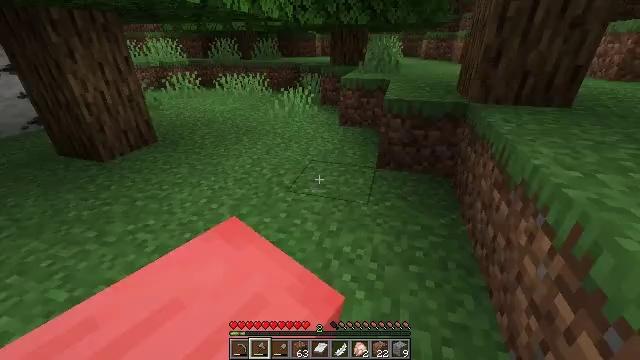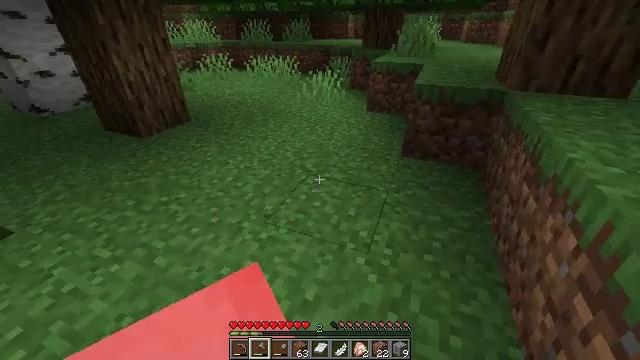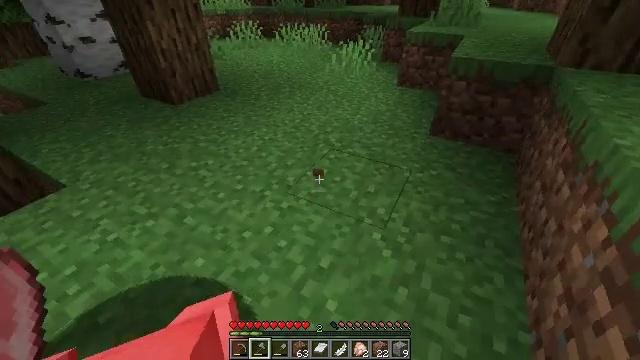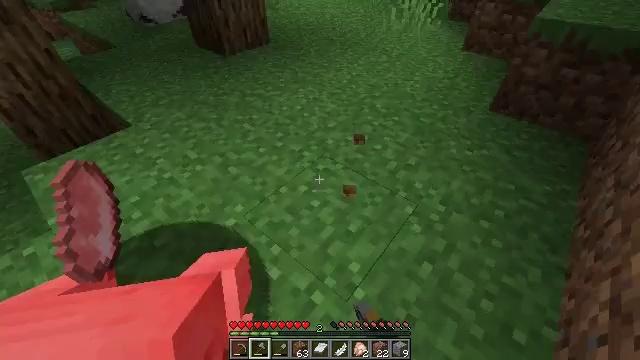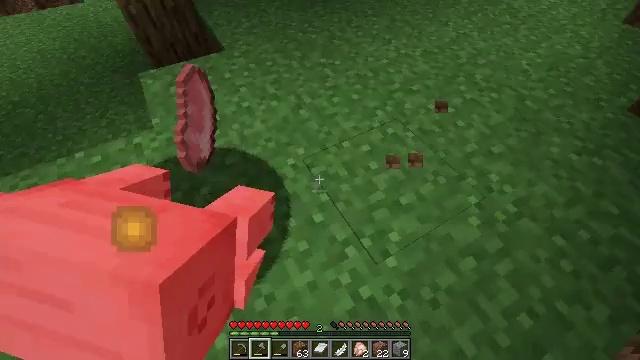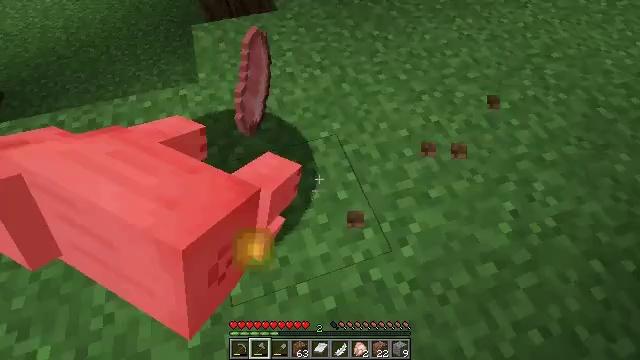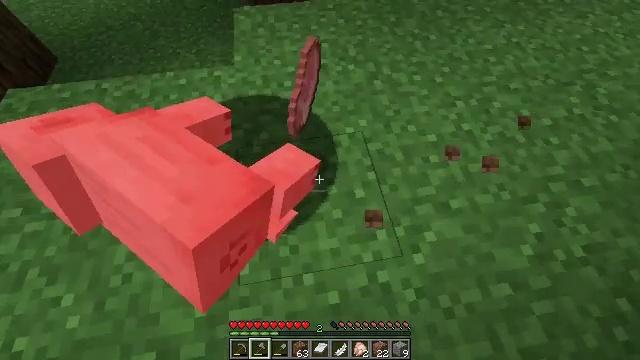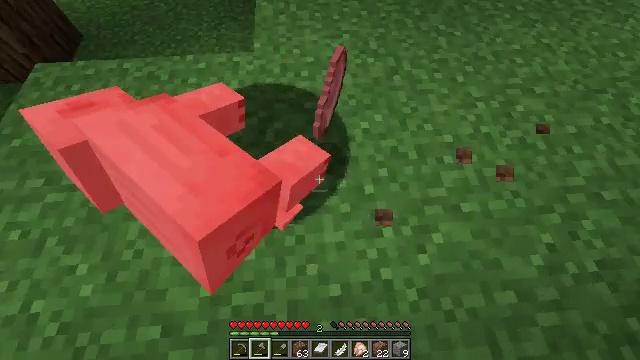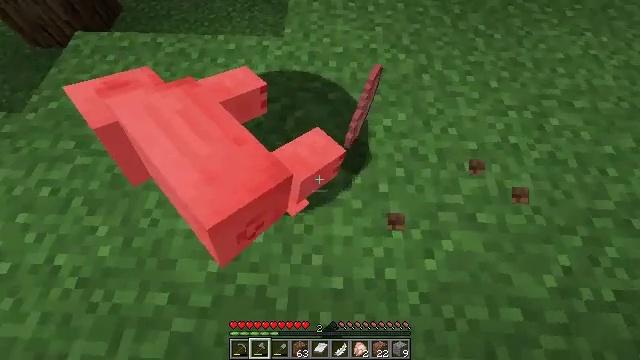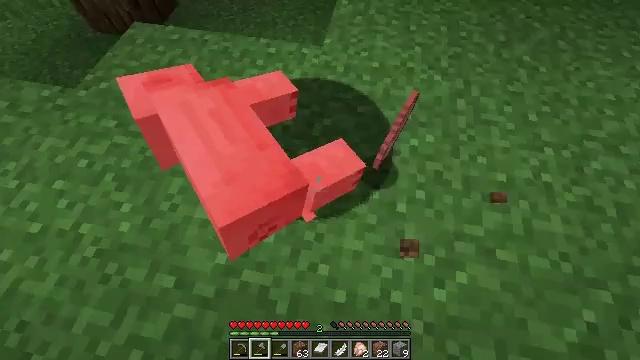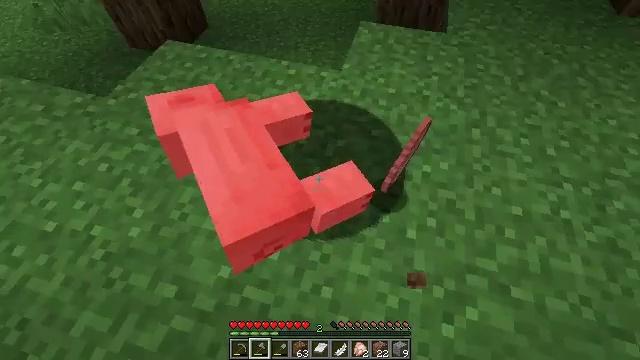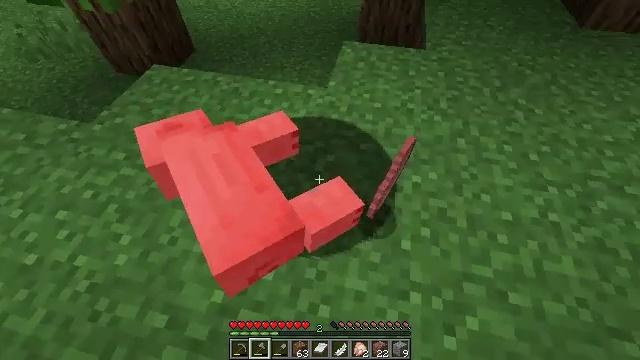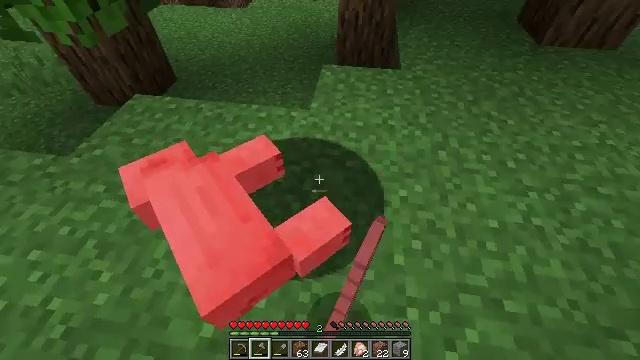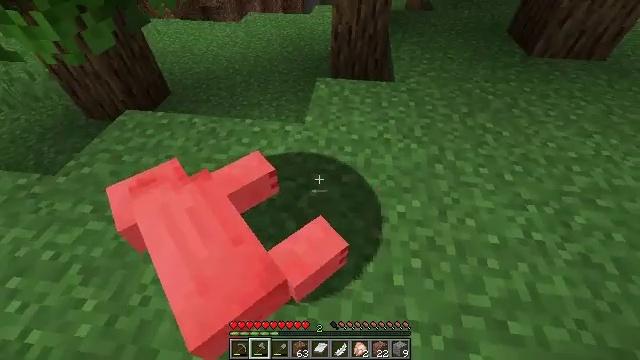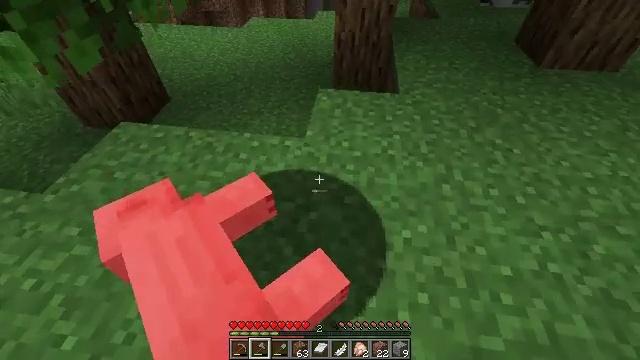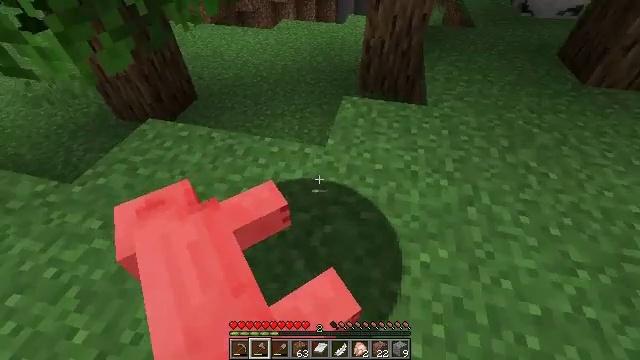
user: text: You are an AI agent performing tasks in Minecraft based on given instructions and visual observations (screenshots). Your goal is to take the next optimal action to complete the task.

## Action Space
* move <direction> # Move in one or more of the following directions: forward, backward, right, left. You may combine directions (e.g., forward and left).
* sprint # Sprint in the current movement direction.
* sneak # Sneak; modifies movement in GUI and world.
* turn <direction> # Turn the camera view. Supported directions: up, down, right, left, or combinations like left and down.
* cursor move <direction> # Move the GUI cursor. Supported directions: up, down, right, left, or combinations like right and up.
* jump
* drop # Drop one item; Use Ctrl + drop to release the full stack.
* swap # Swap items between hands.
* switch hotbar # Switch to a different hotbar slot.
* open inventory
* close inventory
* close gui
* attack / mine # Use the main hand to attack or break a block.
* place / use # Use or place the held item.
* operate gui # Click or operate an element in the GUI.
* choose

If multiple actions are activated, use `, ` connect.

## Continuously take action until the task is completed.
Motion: motion action
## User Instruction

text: Hunt wild animals.
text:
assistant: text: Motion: turn left and down
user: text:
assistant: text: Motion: turn left and down, attack / mine
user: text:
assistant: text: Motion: turn left and down, attack / mine
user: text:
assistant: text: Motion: turn left and down, attack / mine
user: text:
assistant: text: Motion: turn left and down, attack / mine
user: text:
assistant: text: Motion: turn left and down
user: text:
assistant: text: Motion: turn left and down, attack / mine
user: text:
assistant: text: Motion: turn left and down, attack / mine
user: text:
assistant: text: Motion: turn left and up, attack / mine
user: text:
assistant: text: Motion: turn left and up
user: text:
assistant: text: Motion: turn right and up
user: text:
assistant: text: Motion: turn right and up
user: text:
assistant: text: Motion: move forward, turn right and up
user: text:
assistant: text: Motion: move forward
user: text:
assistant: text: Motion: move forward, turn left
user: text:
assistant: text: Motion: move forward, turn left
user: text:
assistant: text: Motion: move forward, turn left and up, jump
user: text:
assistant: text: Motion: move forward, turn left and up, jump
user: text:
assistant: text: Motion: move forward, turn right and up, jump
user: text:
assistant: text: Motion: move forward, turn right and up, jump
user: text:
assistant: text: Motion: turn right and up
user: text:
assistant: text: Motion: turn right and up
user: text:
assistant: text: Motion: turn right and up
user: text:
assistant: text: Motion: turn right and up
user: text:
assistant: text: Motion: turn right and up
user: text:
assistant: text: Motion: turn right
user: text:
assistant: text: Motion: turn right
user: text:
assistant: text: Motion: move forward
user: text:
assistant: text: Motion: move forward
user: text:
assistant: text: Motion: move forward